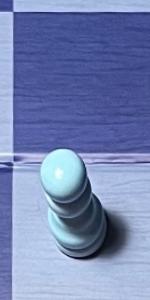
Label: Pawn_White